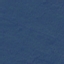
Land use / land cover: Forest